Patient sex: M
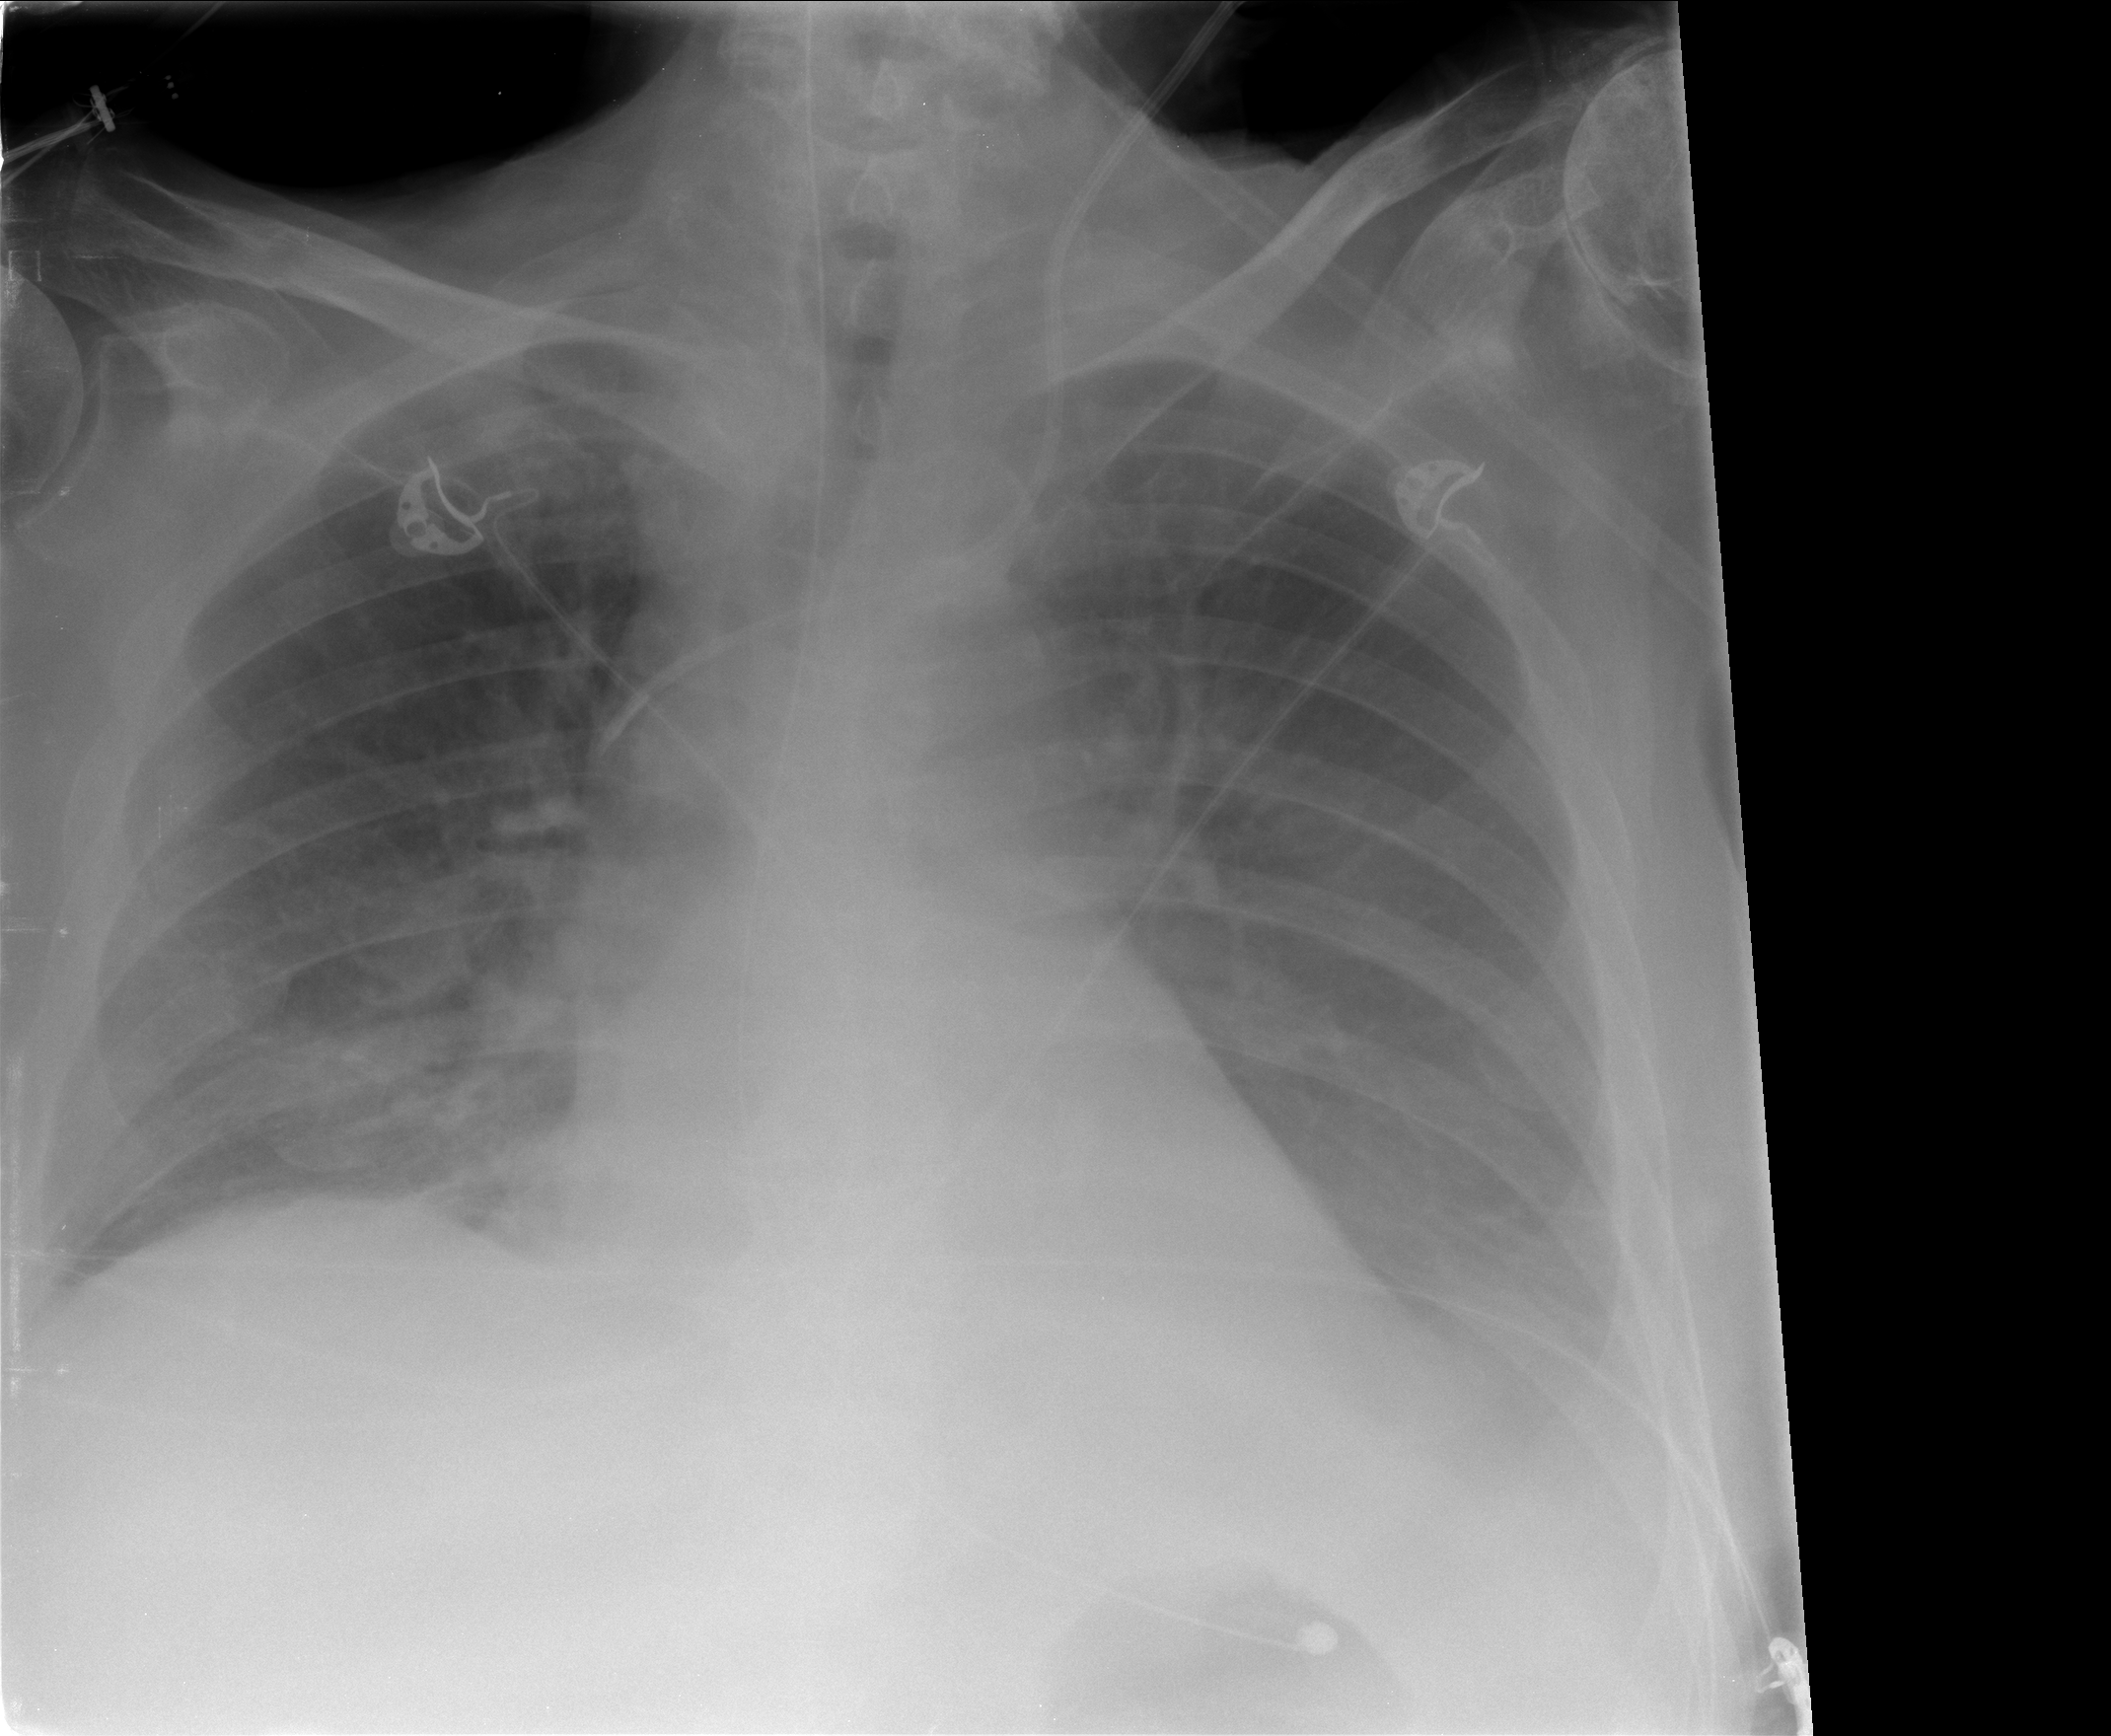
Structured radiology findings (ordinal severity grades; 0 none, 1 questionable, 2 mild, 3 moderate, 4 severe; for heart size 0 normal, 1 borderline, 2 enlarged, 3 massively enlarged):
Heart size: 0
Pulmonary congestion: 2
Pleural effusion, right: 0
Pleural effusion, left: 2
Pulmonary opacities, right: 1
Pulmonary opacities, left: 0
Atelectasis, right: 2
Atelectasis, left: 2